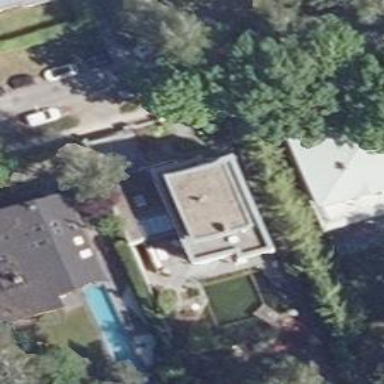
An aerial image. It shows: Detached building with flat roof.